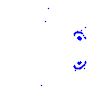
Particle: kaon